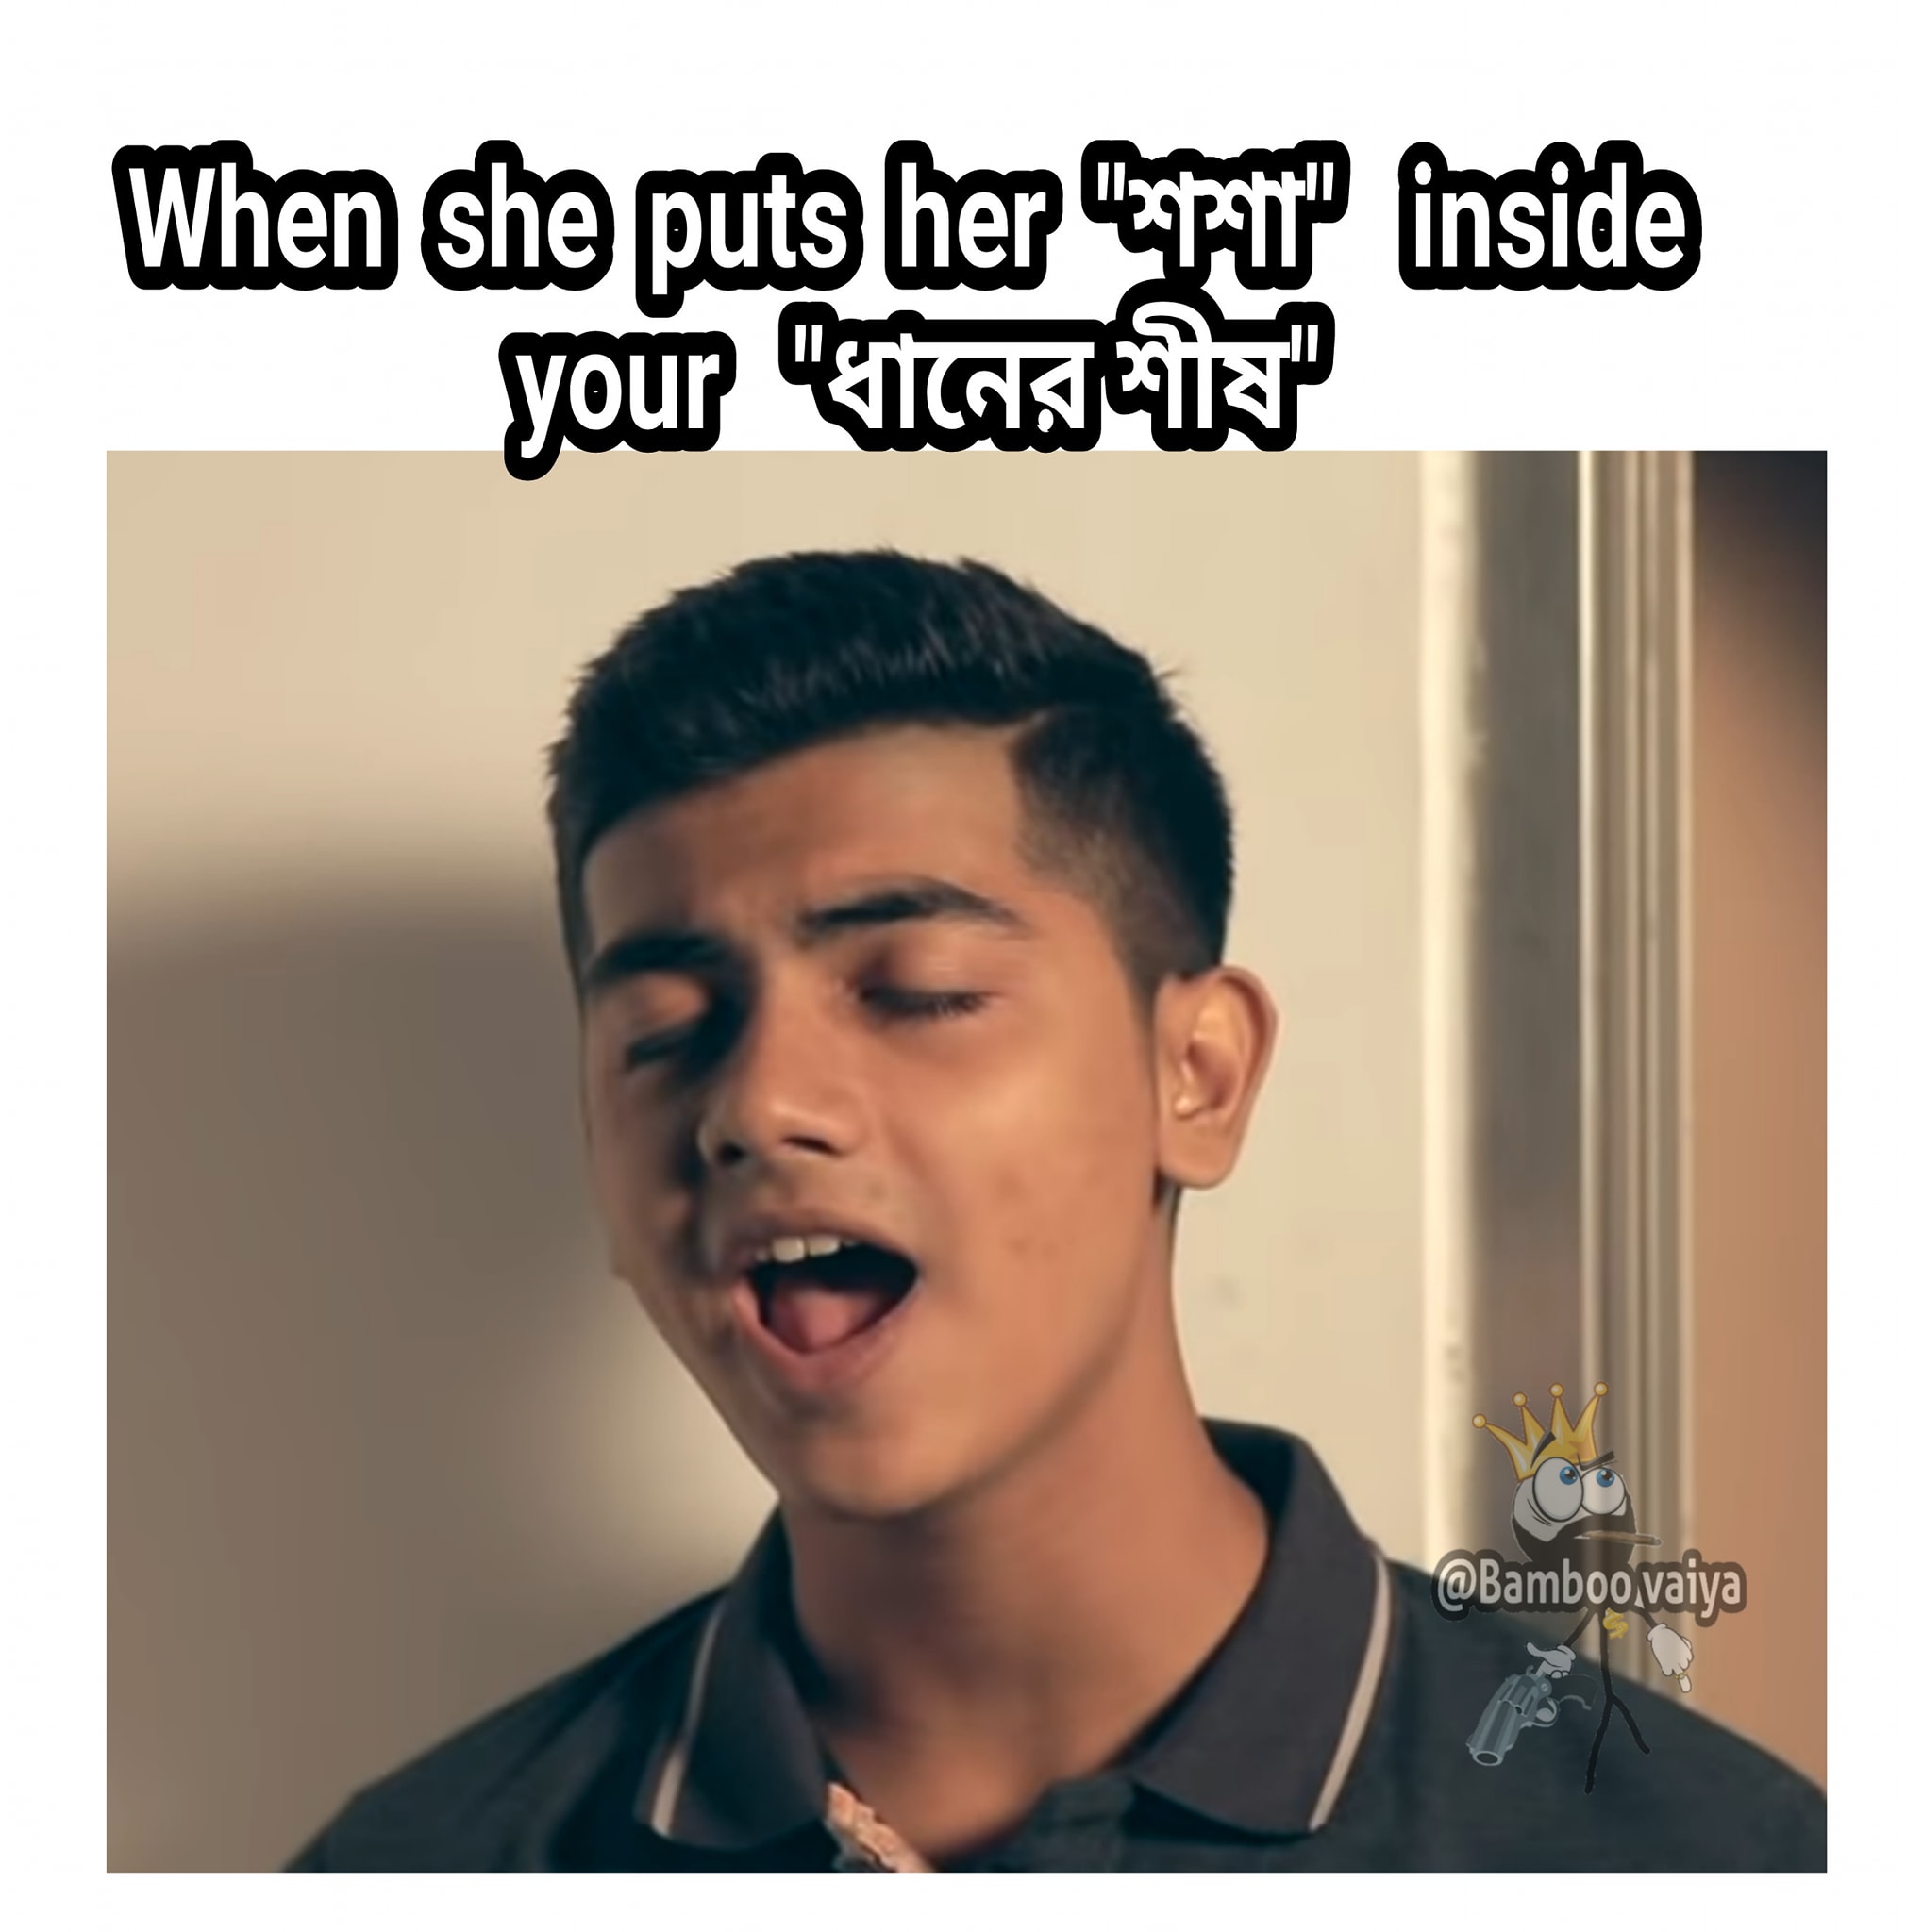
Text: When she puts her "শশা" inside your "ধানের শীষ"
Label: Hate
Hate category: Personal Offence
Targeted group: Individual